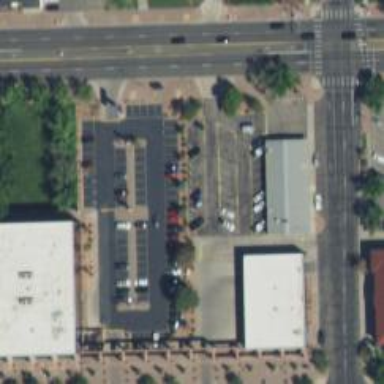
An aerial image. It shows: Parking space.